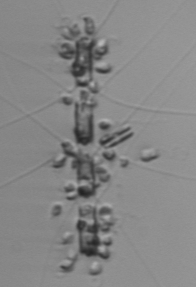
Label: Chaetoceros_didymus_TAG_external_flagellate